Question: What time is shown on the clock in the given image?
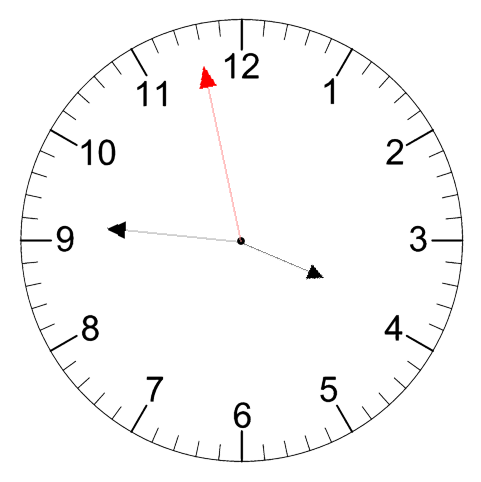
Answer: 03:45:58